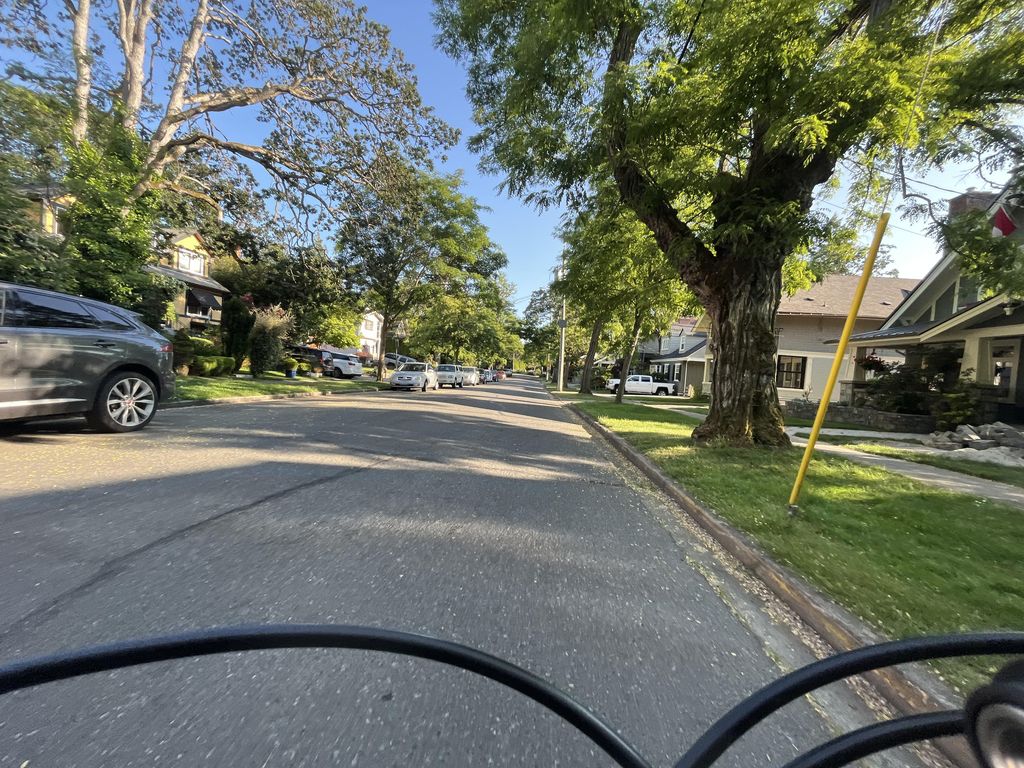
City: victoria